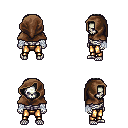
a pixel art fantasy rpg character, male body template, skeleton, leather shoulder armor, gold greaves, gray long mohawk hairstyle, cloth hood, white cloth bandages, four views (front, back, left, right), 2x2 character sprite sheet, small pixel art, hard edges, no anti-aliasing